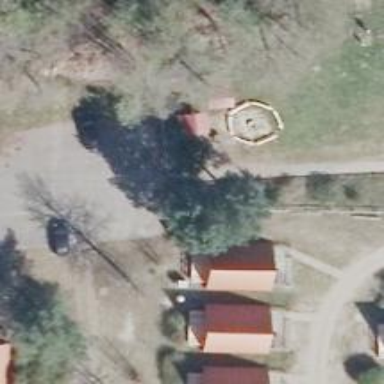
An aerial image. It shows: Picnic shelter designed for outdoor gatherings.